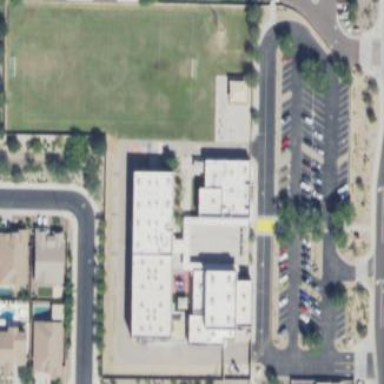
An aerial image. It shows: School.